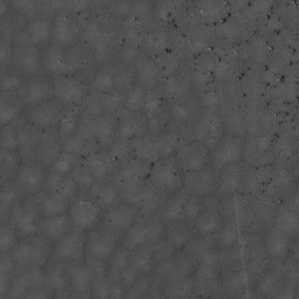
Label: non_frost